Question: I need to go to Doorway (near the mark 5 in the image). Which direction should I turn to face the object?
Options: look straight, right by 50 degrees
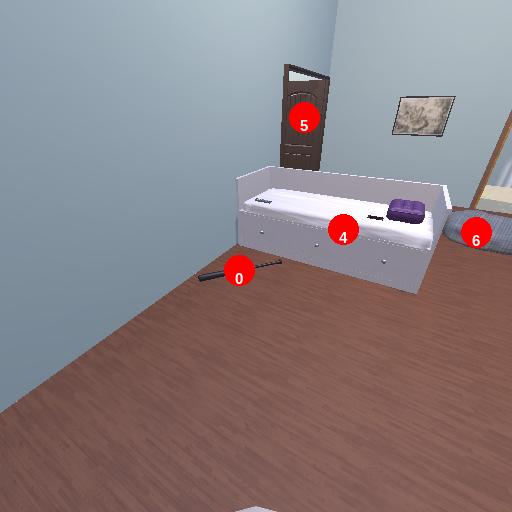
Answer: look straight